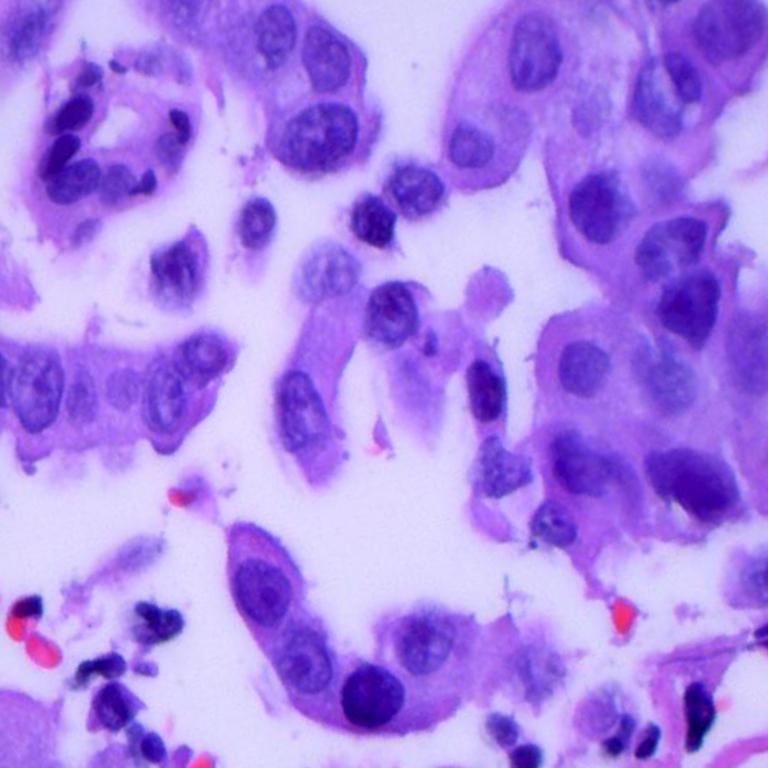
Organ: lung
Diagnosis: adenocarcinomas